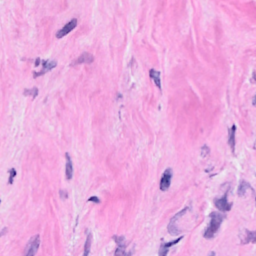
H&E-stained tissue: Breast